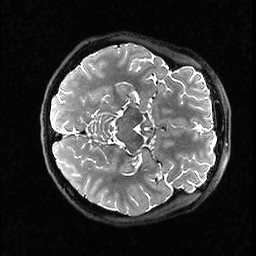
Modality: T2w
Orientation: axial
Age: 34
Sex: female
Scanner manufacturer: ge
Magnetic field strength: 3 T
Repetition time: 3.202 s
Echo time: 0.06568 s